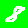
Digit: 8